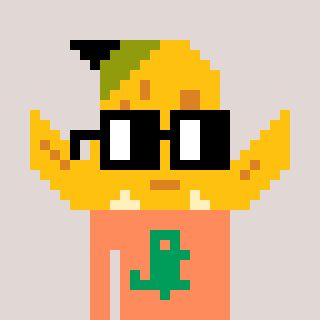
a pixel art character with square black glasses, a banana-shaped head and a peachy-colored body on a warm background